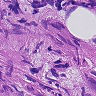
Metastatic tissue present: yes